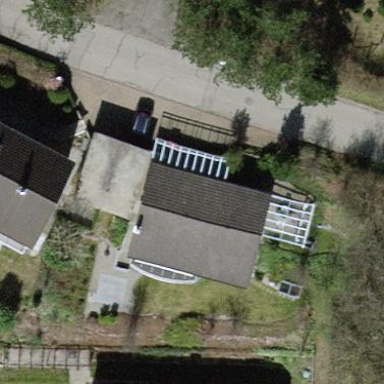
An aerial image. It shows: Detached building with gabled roof.